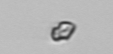
Label: Heterocapsa_rotundata